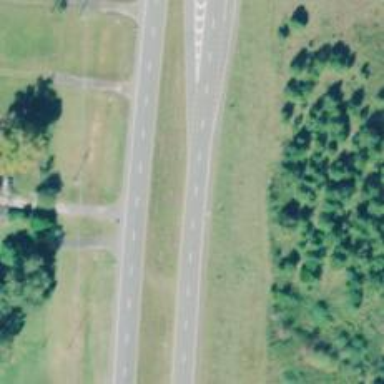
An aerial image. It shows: Asphalt trunk highway which is also expressway.